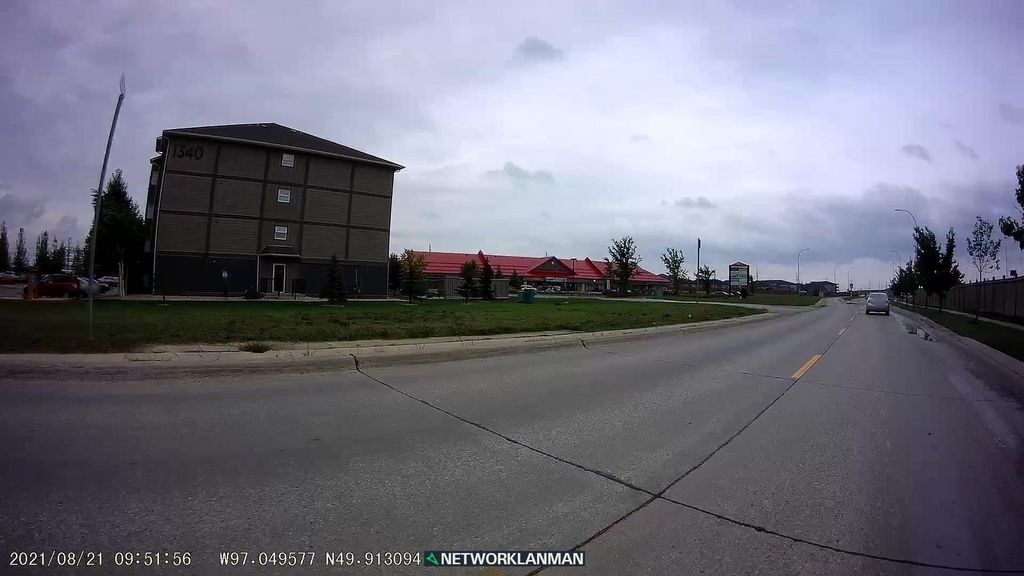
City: winnipeg